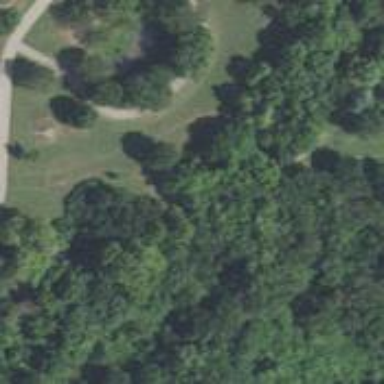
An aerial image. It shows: Disc golf basket.